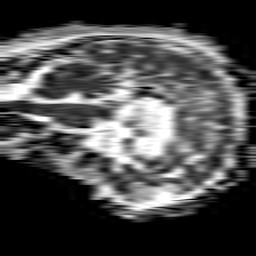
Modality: ADC
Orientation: sagittal
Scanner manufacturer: philips
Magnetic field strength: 1.5 T
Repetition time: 4.6 s
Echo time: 0.08517 s